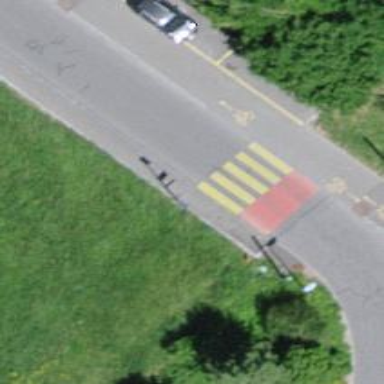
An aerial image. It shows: Uncontrolled zebra crossing with visible markings on the road.